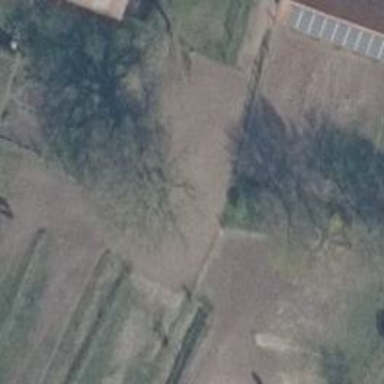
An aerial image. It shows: Row of trees in natural setting.